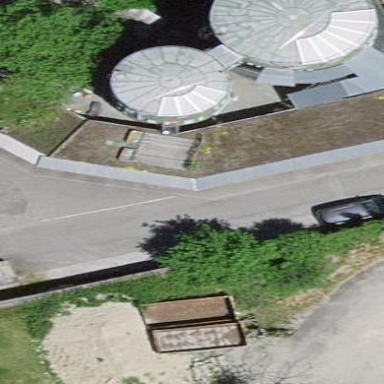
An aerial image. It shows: View of roof of building.